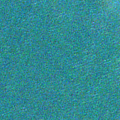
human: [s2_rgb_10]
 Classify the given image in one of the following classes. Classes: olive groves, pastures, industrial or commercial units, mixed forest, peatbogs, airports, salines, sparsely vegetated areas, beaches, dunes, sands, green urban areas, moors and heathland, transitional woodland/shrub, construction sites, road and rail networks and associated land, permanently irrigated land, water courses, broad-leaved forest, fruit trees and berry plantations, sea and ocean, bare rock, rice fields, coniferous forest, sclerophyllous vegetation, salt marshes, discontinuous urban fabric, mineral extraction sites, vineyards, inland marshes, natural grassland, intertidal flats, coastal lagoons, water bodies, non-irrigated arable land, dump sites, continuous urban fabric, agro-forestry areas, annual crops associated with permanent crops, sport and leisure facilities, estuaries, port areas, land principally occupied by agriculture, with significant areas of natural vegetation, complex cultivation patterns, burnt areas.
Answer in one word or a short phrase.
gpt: sea and ocean